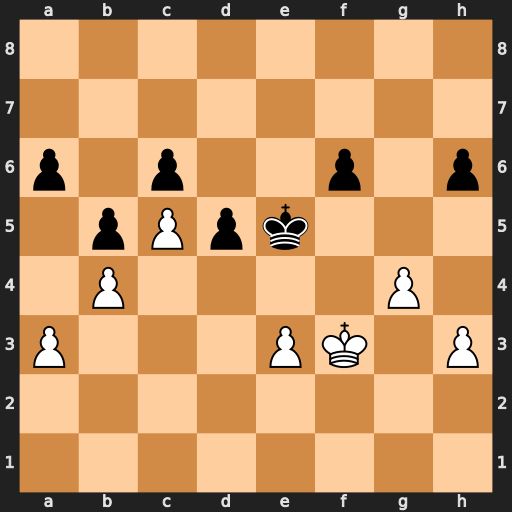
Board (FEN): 8/8/p1p2p1p/1pPpk3/1P4P1/P3PK1P/8/8
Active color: w
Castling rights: -
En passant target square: -
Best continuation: h4 f5 g5 hxg5 hxg5